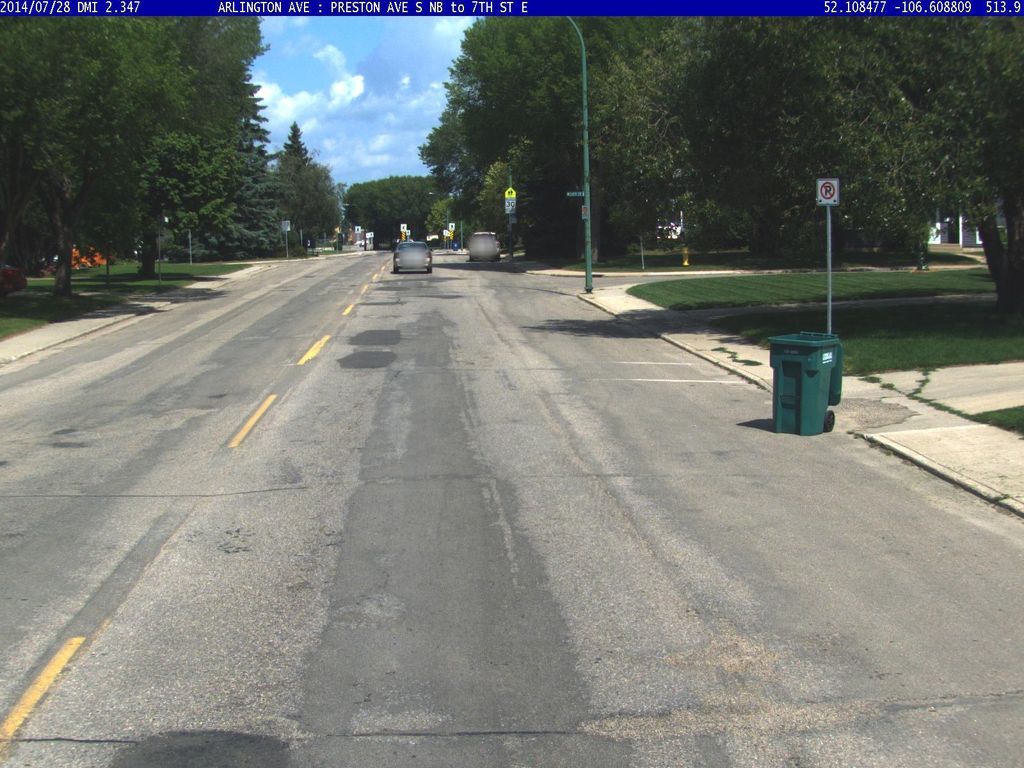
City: saskatoon